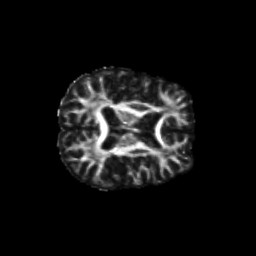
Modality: FA
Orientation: axial
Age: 13
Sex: male
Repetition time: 9.512 s
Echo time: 0.089 s